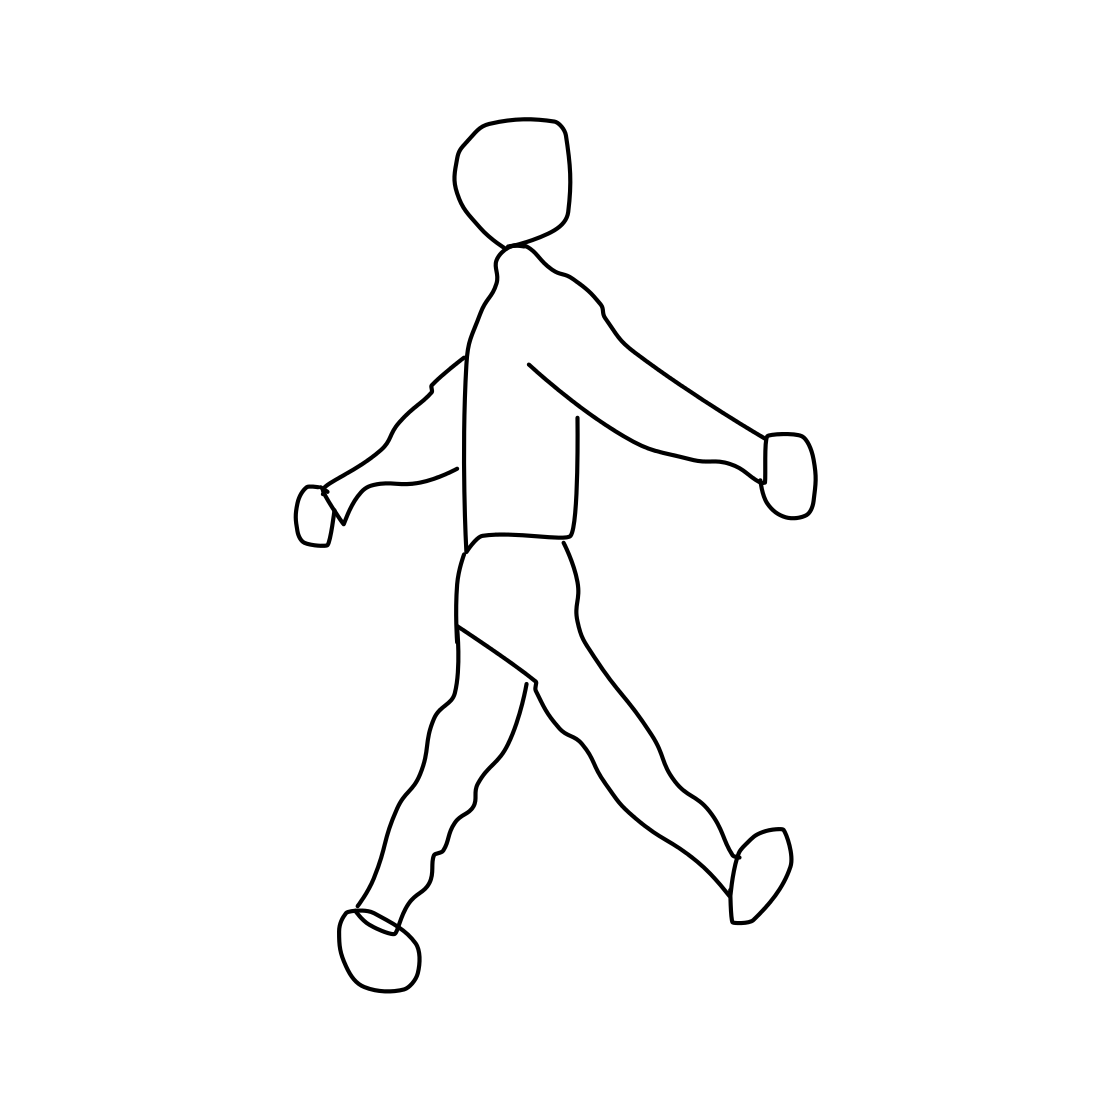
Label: person walking